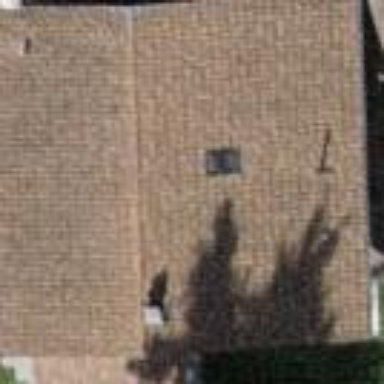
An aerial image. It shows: Gabled roof on residential building.